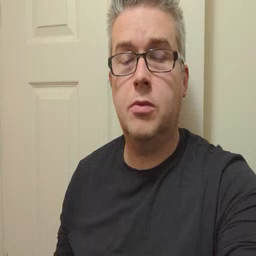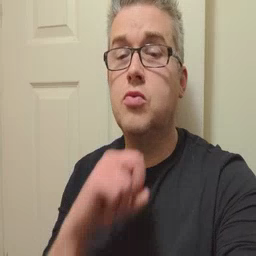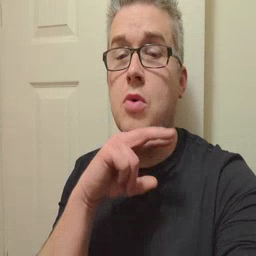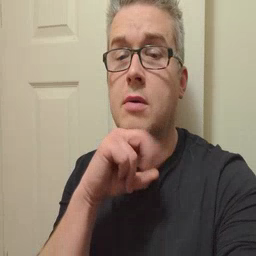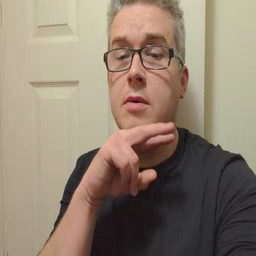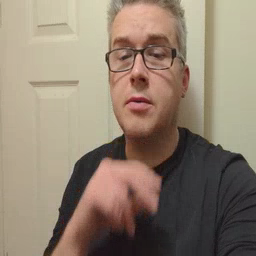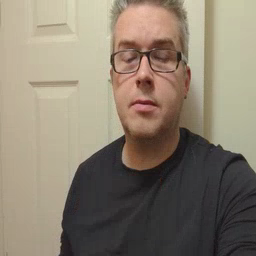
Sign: frog